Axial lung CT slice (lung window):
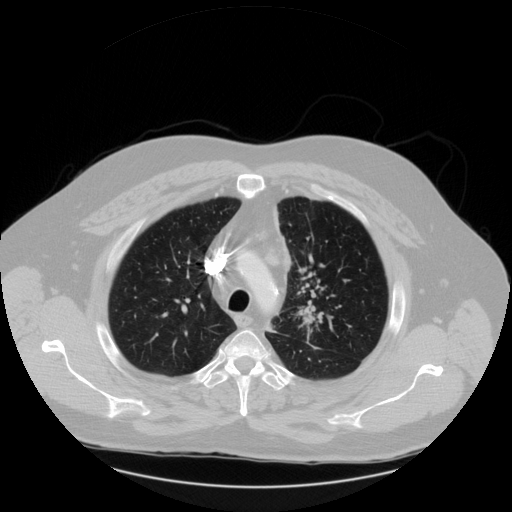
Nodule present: no